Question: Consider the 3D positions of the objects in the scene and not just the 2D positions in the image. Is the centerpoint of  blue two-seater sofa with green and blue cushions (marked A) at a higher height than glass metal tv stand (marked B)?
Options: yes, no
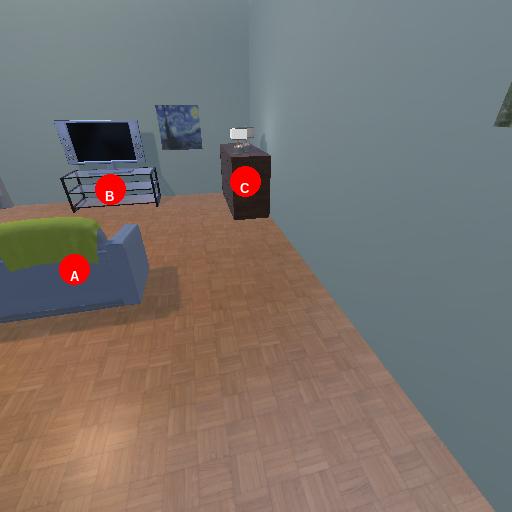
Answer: yes